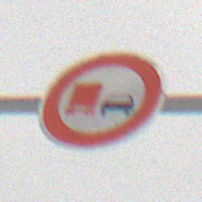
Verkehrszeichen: UeberholverbotKraftfahrzeuge
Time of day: MorningAfternoon
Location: Outdoor (Nature)
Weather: Overcast
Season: Winter
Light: Natural